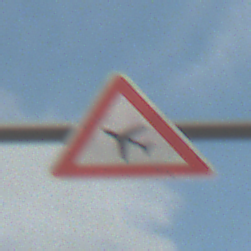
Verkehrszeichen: FlugbetriebRechts
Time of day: MorningAfternoon
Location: Outdoor (Suburban)
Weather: PartlyCloudy
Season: NotSpecified
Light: Natural